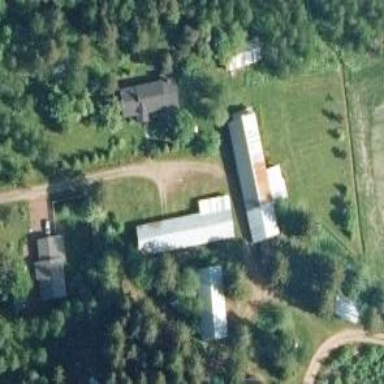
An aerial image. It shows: Farmyard area.